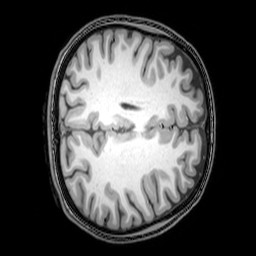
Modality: T1w
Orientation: axial
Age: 21
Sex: female
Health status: healthy
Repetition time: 0.081 s
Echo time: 0.037 s